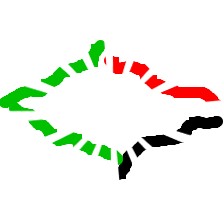
Shape: rhombus